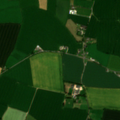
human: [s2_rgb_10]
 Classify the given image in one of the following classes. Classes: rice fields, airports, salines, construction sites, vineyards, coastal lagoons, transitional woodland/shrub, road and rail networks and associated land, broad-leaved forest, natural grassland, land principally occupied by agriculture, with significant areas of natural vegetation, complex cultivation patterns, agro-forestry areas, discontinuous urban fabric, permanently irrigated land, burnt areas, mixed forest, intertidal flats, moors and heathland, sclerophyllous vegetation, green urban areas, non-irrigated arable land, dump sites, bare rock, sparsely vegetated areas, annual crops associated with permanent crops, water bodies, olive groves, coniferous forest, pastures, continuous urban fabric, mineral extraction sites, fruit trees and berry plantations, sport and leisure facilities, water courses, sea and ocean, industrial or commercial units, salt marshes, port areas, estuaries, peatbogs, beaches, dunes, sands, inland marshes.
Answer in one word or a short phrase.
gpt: non-irrigated arable land, pastures